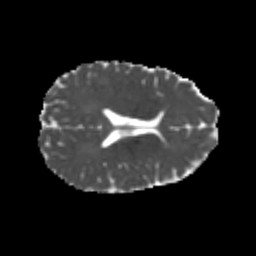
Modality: MD
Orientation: axial
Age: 20
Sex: female
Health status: healthy
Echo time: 0.074 s